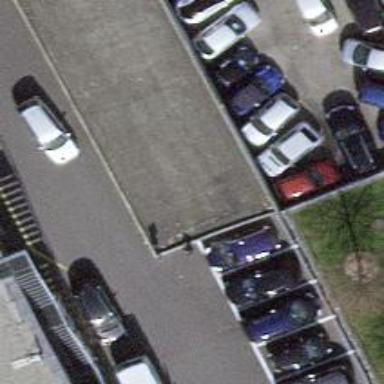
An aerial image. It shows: Parking area.